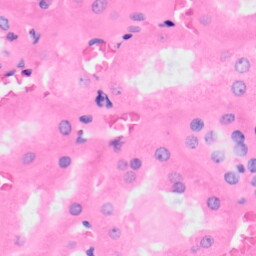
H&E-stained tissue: Kidney